Question: So I'm making a game similar to Age of Empires 2. So far, what I've been doing is using an Applet and making an array of tiles (grid) to contain units and buildings. I feel that in the long run this is going to be inefficient. I'm sure there is a better way to do this, perhaps using GUI, but I'm not a very experienced programmer yet so I've resorted to this more primitive method. Is there a better, more efficient way to have tiles that contain characters and buildings on the map?
Thanks.
This is pretty much how I want it to look like:
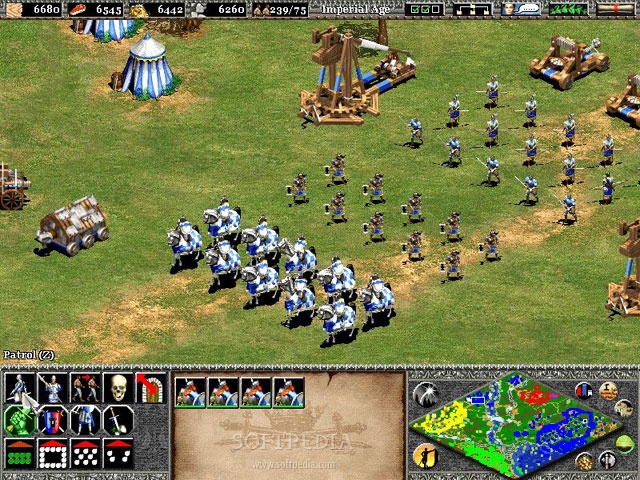
Answer: An array of tiles should be fine - this is what is usually used to represent the map in a 2D game.
Note that you will probably want to distinguish between:
- -
For the terrain a single array is fine, with one tile in each position.
For the other objects, you need a way to store multiple objects in each square. An array with an ArrayList in each square can work - though you will probably want to leave nulls in all the squares that don't have any contents to avoid creating a lot of empty ArrayLists.
It's also useful to create a global collection of game objects so that you can iterate over all game objects and/or find a speciifc object quickly without searching the whole map. I typically use something like a HashMap for this, where the integer key is a unique ID for each game object.